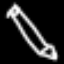
Label: pencil